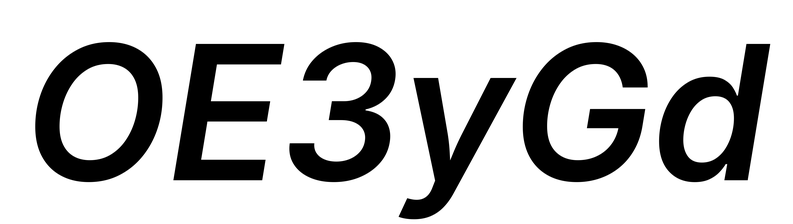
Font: Inter-Italic_SemiBold_Italic